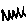
Label: zigzag